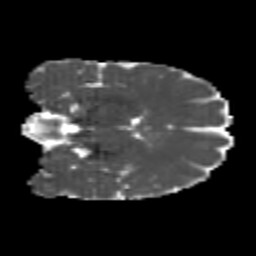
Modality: MD
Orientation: coronal
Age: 25
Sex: female
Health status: healthy
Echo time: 0.074 s